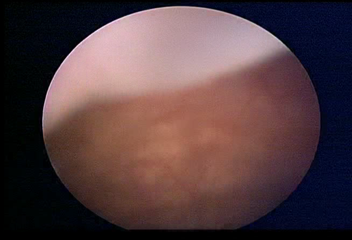
Modality: WLC
Class: Normal mucosa
Bladder cancer association: No